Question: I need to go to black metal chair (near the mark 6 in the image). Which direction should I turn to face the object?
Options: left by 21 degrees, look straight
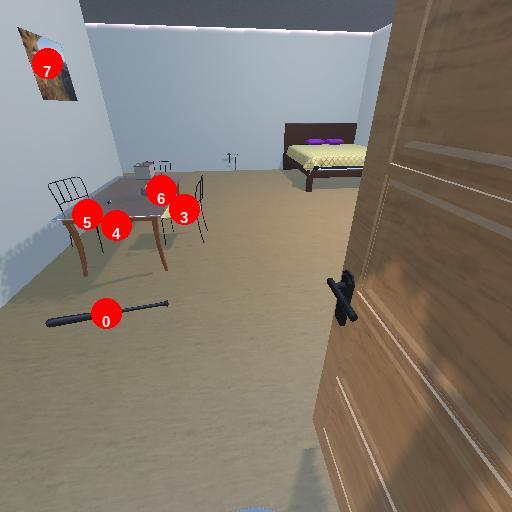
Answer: left by 21 degrees